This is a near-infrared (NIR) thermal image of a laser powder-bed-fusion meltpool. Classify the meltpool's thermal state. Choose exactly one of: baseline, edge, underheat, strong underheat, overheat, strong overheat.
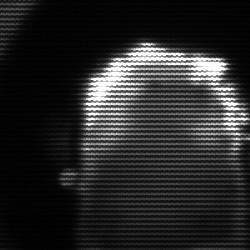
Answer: baseline